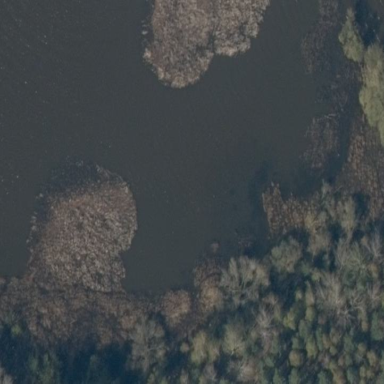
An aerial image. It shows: Wetland area dominated by reedbeds.